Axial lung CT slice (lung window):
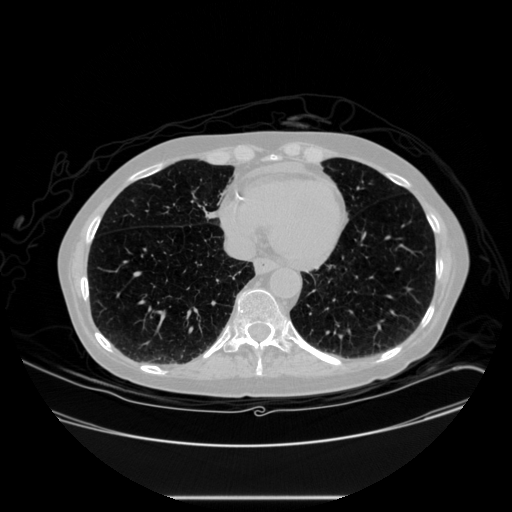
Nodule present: no